Field crop: maize
Growth stage: 2
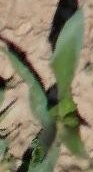
Species: maize